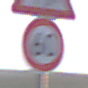
Verkehrszeichen: Geschwindigkeit60
Zusatzzeichen oben: KinderRechts
Umgebung: Outdoor, Nature
Tageszeit: SunriseSunset
Wetter: Overcast
Licht: Natural
Jahreszeit: NotSpecified
Kontrast: LowContrast